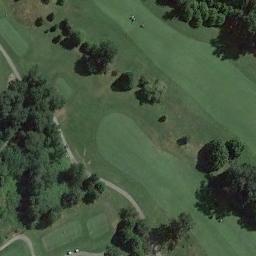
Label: golf_course